五年级 · 立体几何学
如图, 一个长方体沿高截去 $2 \mathrm{~cm}$ 后, 表面积减少了 $48 \mathrm{~cm}^{2}$, 剩下部分成为一个正方体, 求原来长方体的体积。

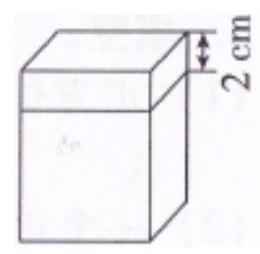
答案: 解$288 \mathrm{~cm}^{3}$

【分析】根据题意, 高截去 2 厘米, 表面积就减少了 48 平方厘米, 表面积减少的只是 4 个侧面的面积, 又知剩下部分成为一个正方体, 说明原来长方体的长和宽相等, 由此可知, 减少的 4 个侧面是完全相同的长方形，用减少的面积除以 4 求出减少的一个面的面积，面积除以宽（2 厘米），即可求出原来长方体的长和宽, 然后根据长方体的体积公式解答。

【详解】 $48 \div 4=12\left(\mathrm{~cm}^{2}\right)$

$12 \div 2 \equiv 6(\mathrm{~cm})$

$6 \times 6 \times(6+2)$

$=36 \times 8$

$=288\left(\mathrm{~cm}^{3}\right)$

答: 原来长方体的体积是 288 立方厘米。

【点睛】此题主要考查学生对长方体表面积与体积的理解与应用。